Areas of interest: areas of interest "Soccer Field"
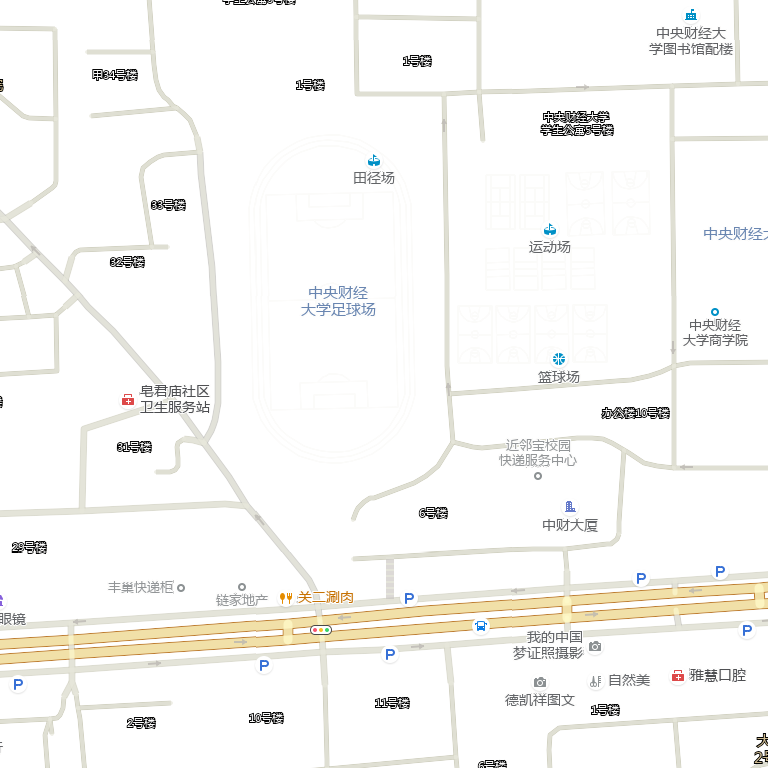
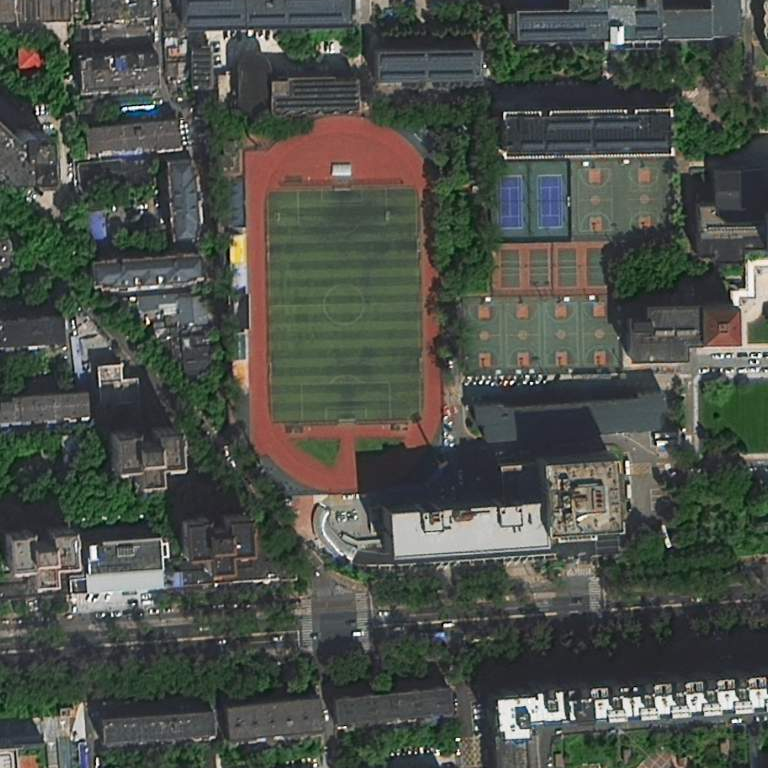